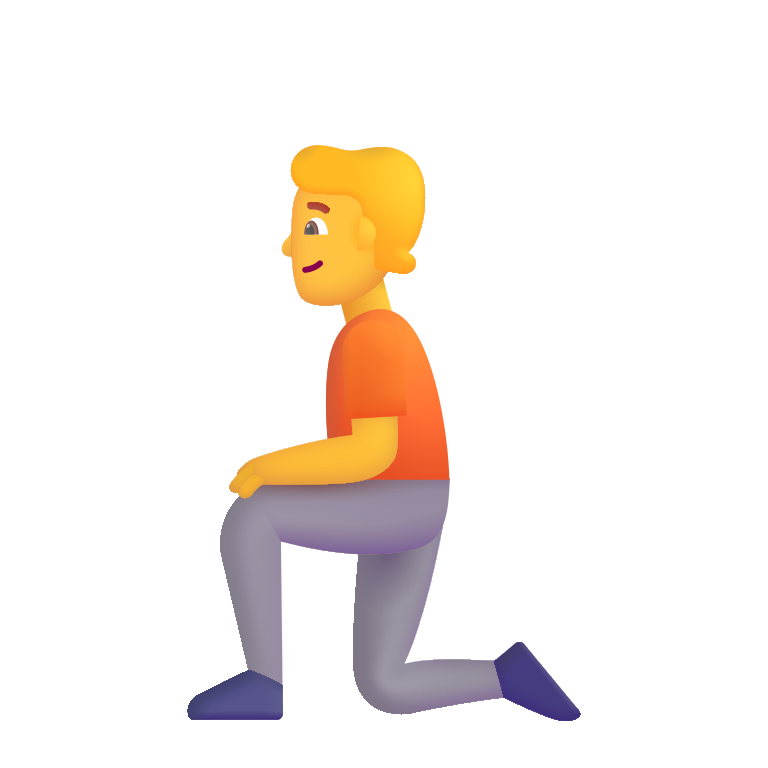
person kneeling color default